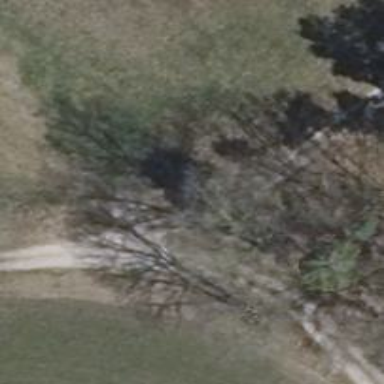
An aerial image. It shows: Sandy track road.